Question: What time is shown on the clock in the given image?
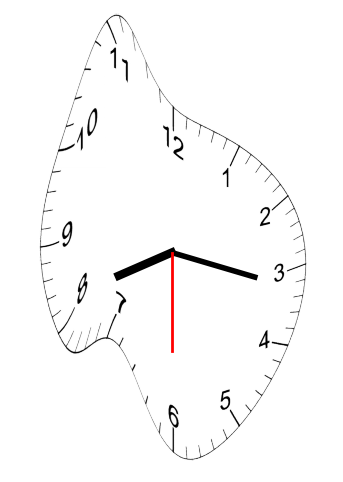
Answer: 08:16:30